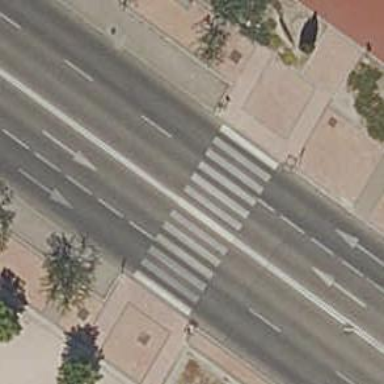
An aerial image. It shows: Marked crossing with visible markings.